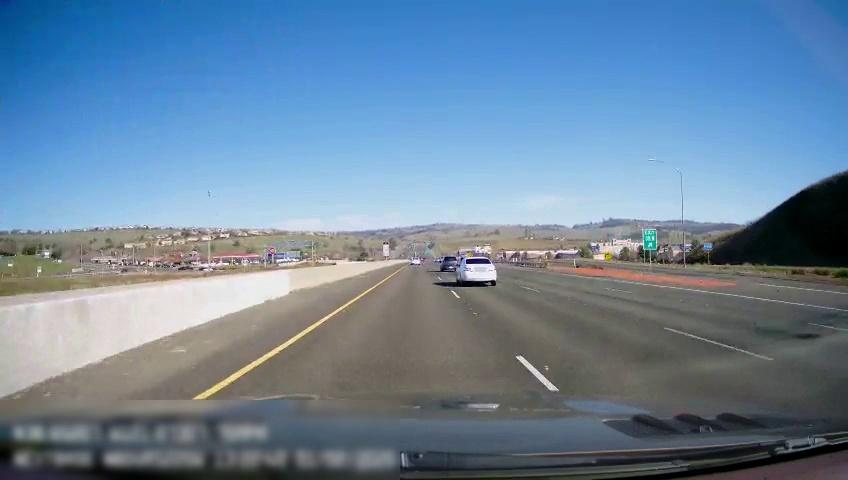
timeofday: Day
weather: Sunny
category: Drivable Space
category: Vehicles | Car
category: Vehicles | Car
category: Vehicles | SUV
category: Lanes | Current Lane
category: Lanes | Current Lane
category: Lanes | Alternate Lane
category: Lanes | Alternate Lane
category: Lanes | Alternate Lane
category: Lanes | Alternate Lane
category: Traffic | Signs
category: Traffic | Signs